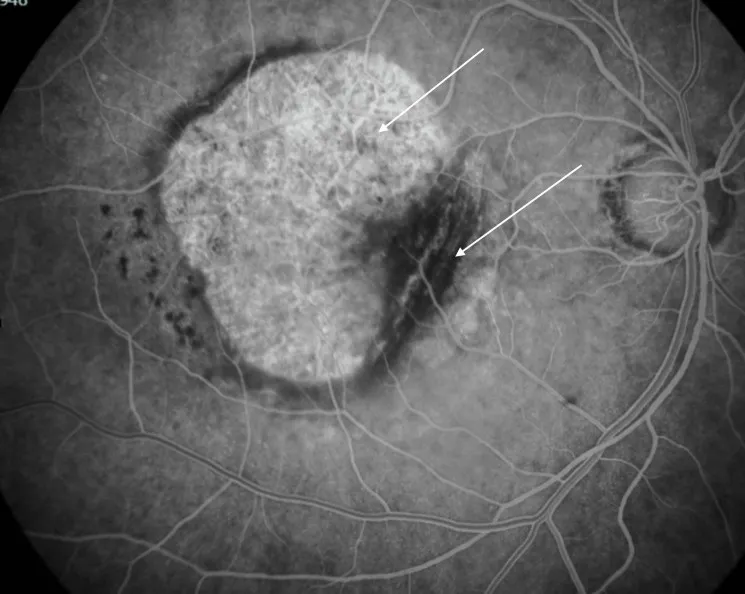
Red-free fundus photograph after six months, showing exposed Bruch's membrane and choroid, and a large retinal and retinal pigment epithelium (RPE) fold.
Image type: ophthalmic_imaging (ophthalmic_angiography)